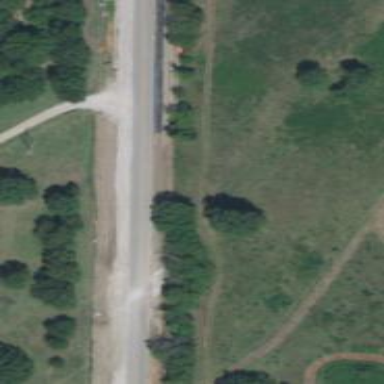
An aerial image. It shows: Tertiary road.